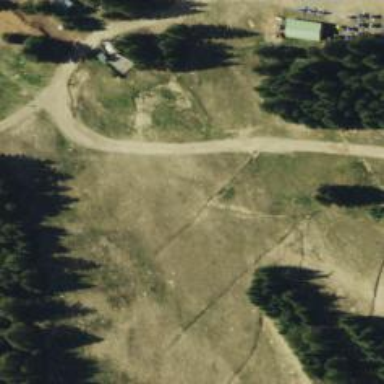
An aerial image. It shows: Intermediate difficulty ski slope.